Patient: sex F, age 63
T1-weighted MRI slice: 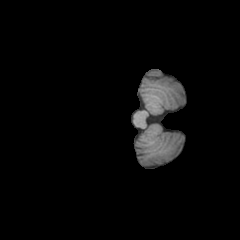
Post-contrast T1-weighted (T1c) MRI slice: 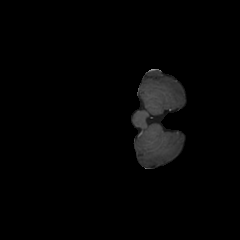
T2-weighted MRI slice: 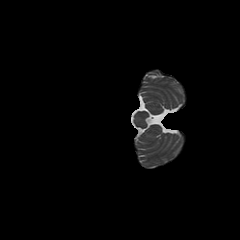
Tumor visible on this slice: no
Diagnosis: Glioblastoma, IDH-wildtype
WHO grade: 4